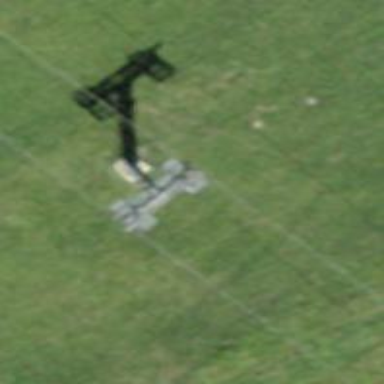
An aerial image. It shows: Pylon for aerialway.